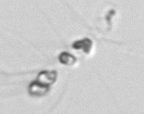
Label: Chaetoceros_socialis